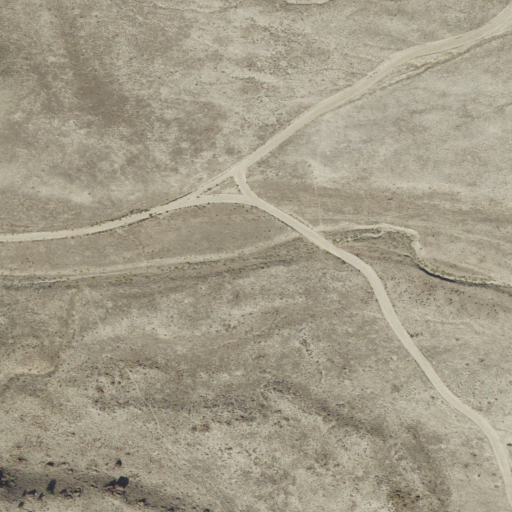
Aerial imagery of valley in Utah named Rydalch Canyon containing shrub and grassland